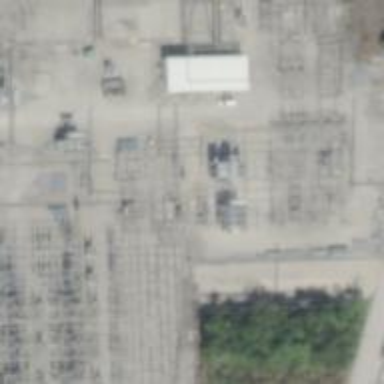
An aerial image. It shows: Switch used for power control.